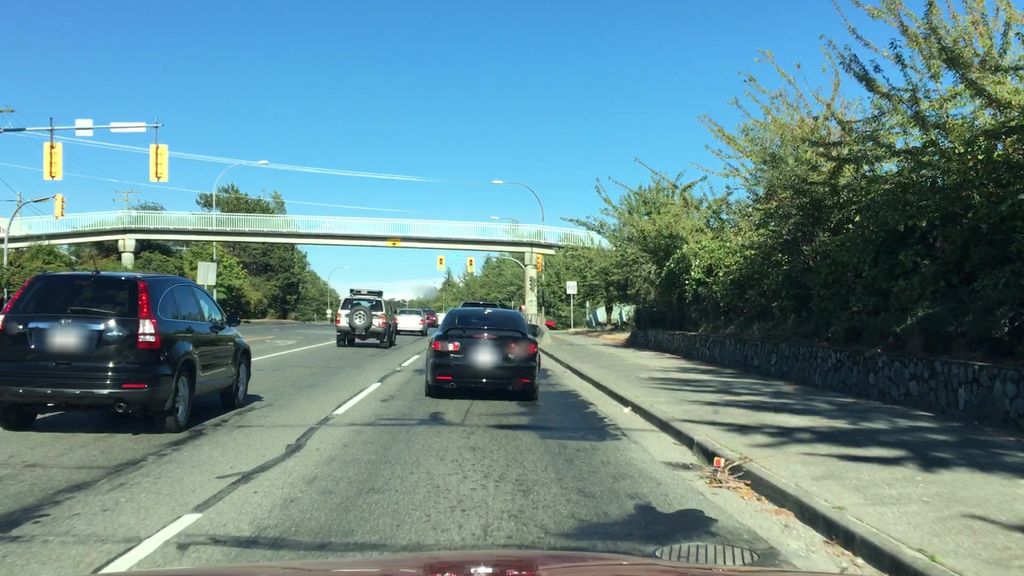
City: victoria